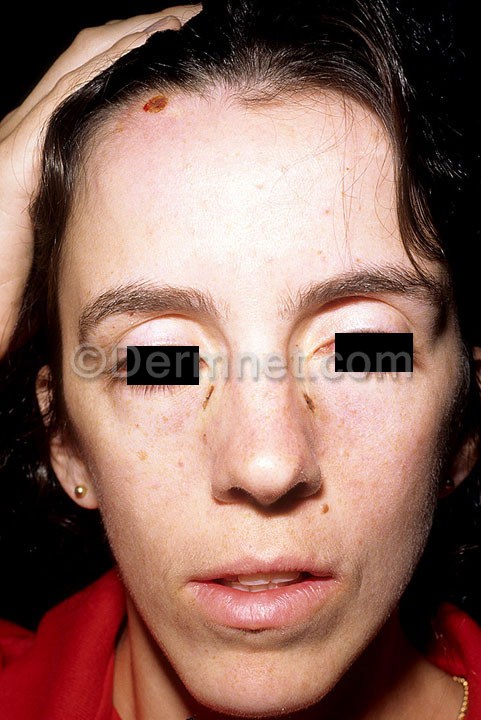
Disease: Actinic Keratosis Basal Cell Carcinoma and other Malignant Lesions